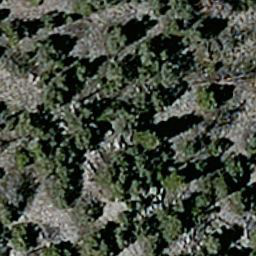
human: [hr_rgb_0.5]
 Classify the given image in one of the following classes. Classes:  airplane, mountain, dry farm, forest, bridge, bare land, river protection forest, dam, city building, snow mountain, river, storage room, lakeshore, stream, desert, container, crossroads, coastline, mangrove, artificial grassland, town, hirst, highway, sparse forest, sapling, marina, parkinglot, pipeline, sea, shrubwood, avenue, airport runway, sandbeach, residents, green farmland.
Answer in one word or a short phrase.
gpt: sparse forest